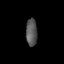
Tissue: skin
Cell type: Epithelial cells
Senescence score: 0.2557
Nuclear area (px): 310
Mean DAPI intensity: 85.042